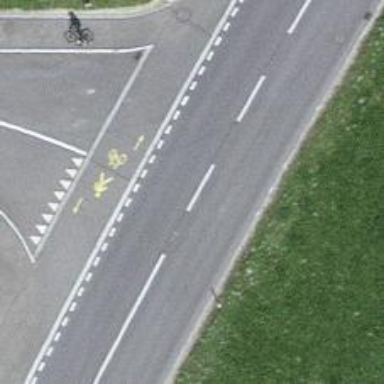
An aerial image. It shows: Tertiary road with track cycleway on the left.